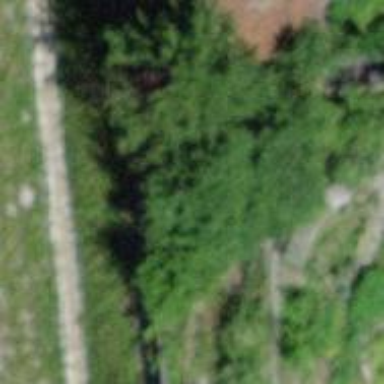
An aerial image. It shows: Wall barrier.